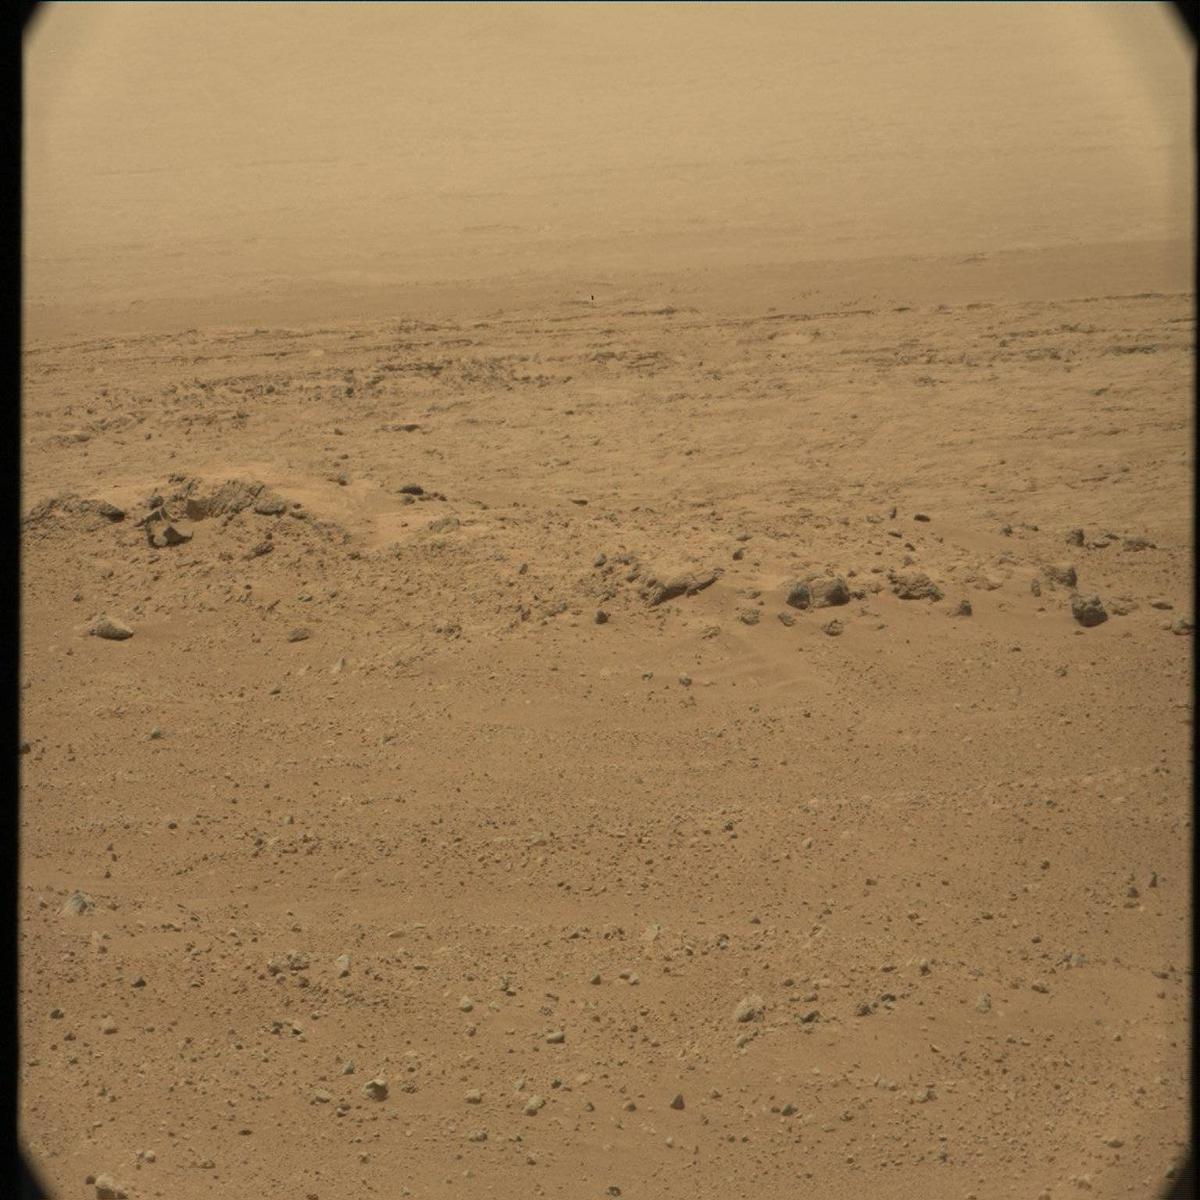
Terrain classes present: Bedrock, Ridge, Rock, Sand / Soil